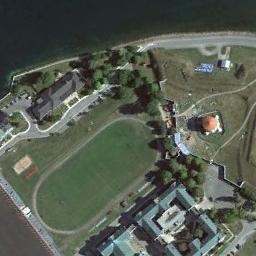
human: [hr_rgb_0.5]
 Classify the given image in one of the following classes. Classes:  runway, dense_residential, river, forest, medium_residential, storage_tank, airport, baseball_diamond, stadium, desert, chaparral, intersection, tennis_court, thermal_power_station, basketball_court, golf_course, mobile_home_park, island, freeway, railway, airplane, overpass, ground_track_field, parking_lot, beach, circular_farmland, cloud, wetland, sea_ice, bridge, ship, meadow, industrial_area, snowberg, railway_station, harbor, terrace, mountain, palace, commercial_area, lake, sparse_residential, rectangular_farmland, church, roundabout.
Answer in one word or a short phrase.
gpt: ground_track_field